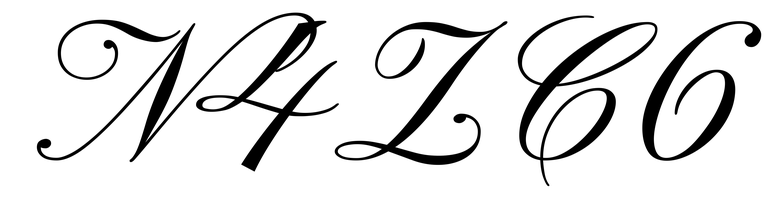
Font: PinyonScript-Regular